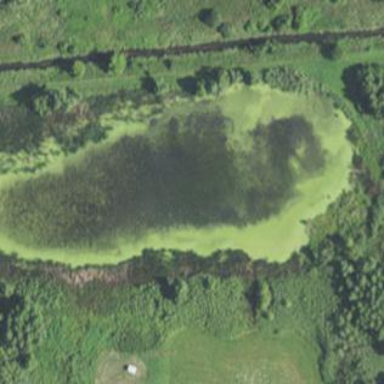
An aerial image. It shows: Pond surrounded by natural water.